RGB frame:
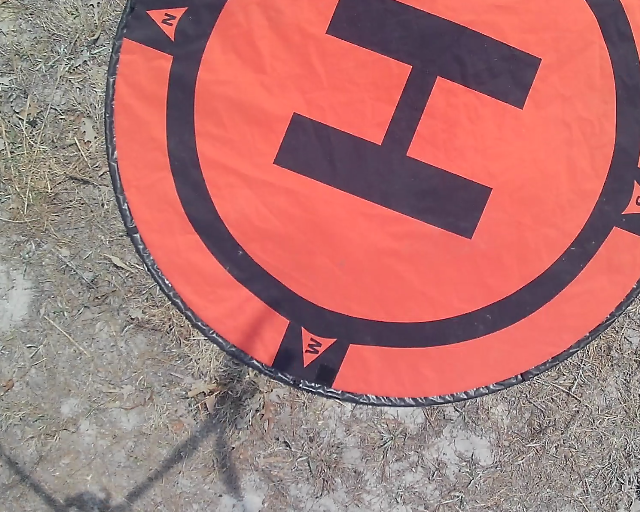
Thermal frame:
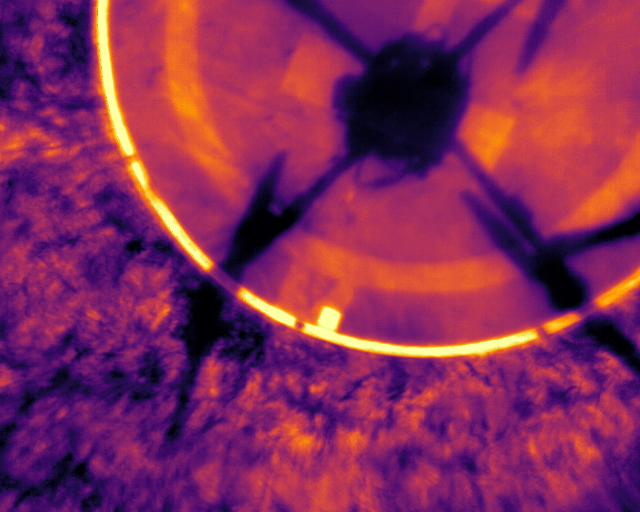
Captured: 2026-02-26 03:39:25
Pixels at or above 80 °C: 0 (fraction of frame: 0)